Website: macys
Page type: delivery-shipping
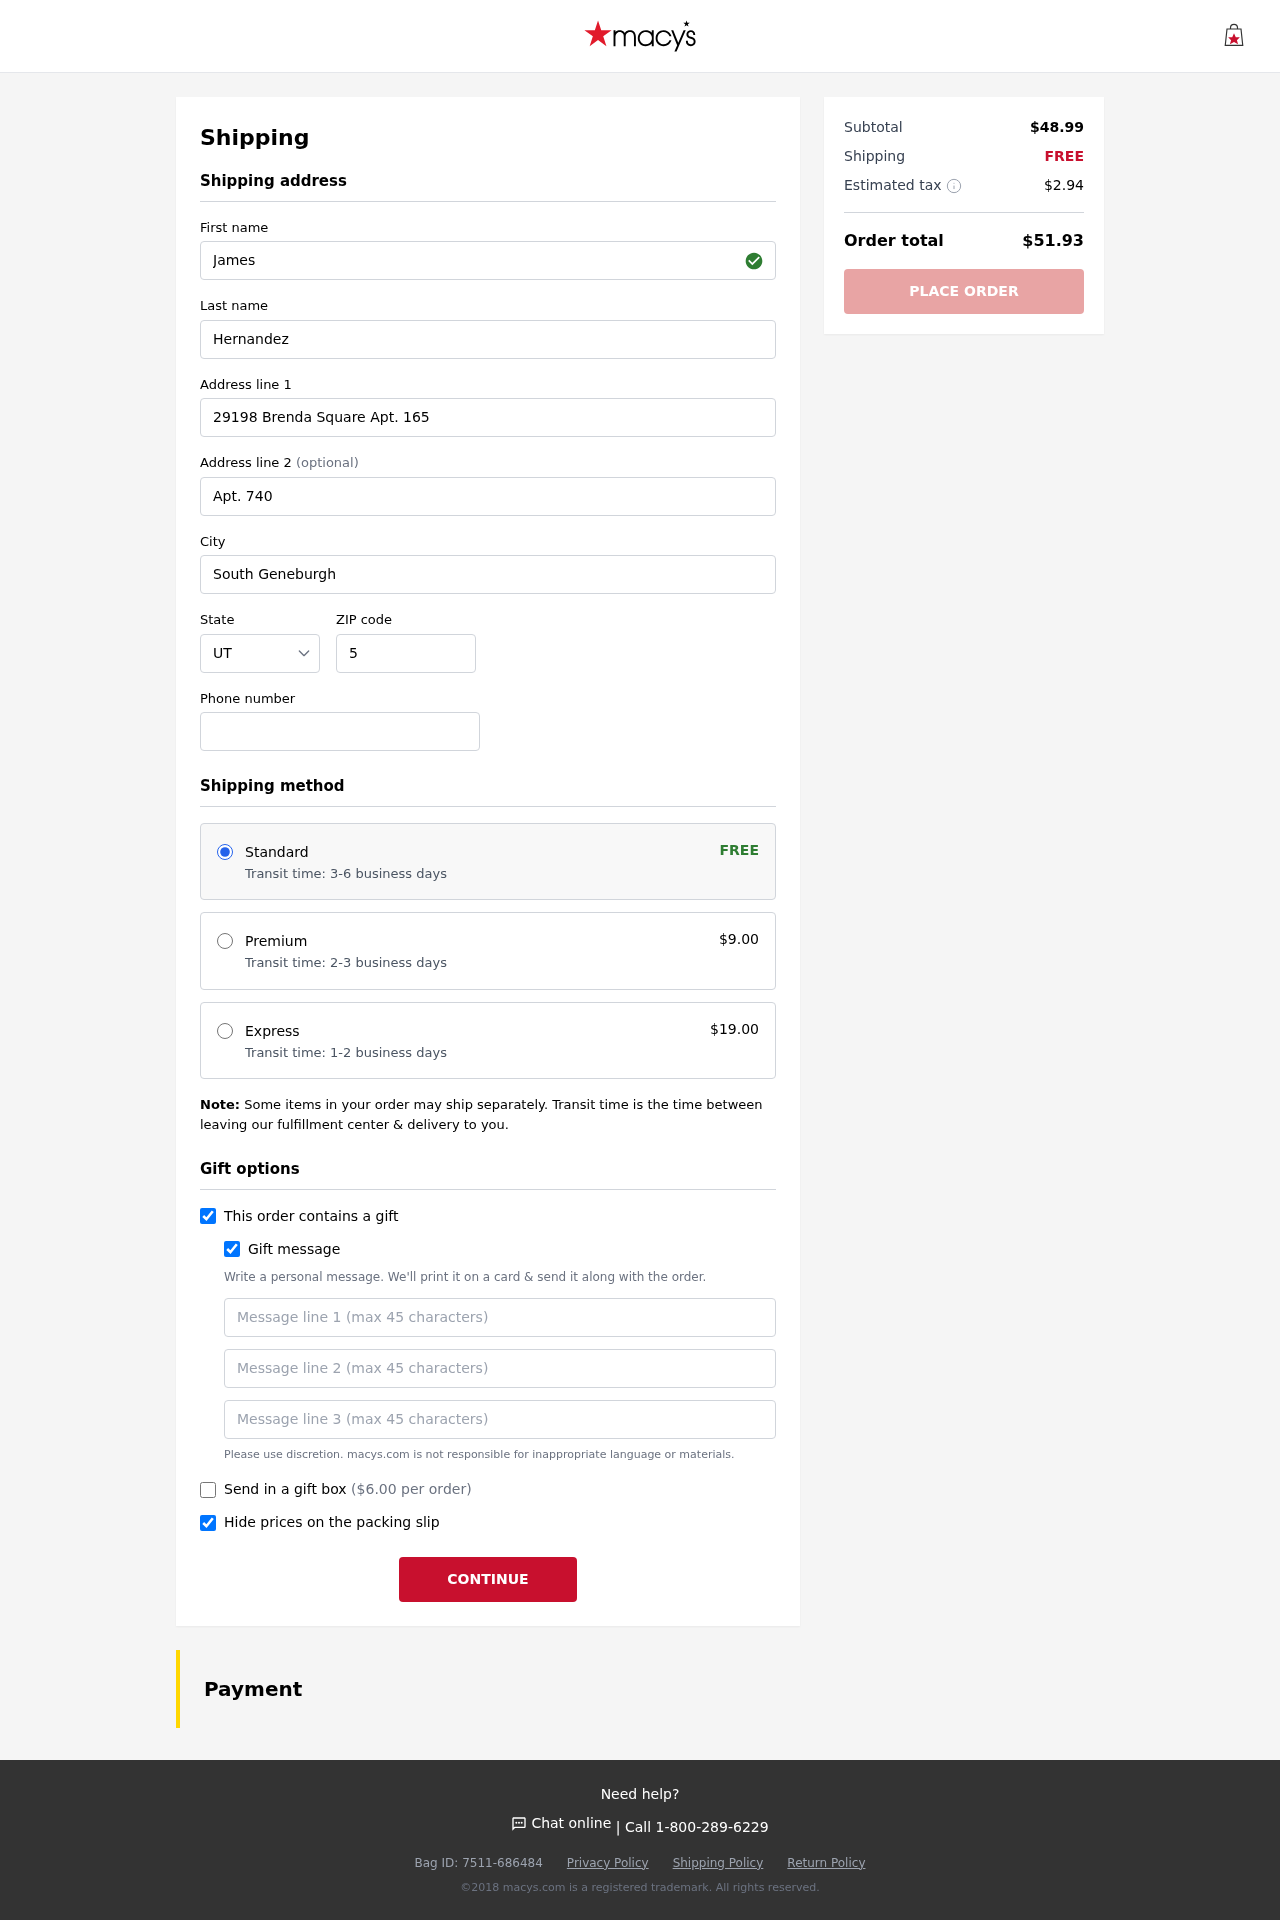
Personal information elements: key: PII_STATE_ABBR
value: UT
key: PII_FIRSTNAME
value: James
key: PII_LASTNAME
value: Hernandez
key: PII_STREET
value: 29198 Brenda Square Apt. 165
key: PII_STREET2
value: Apt. 740
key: PII_CITY
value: South Geneburgh
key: PII_POSTCODE
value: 57219
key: PII_PHONE
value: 3355467359
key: PII_GIFT_MESSAGE
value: Hey Bradley, I remembered how much you wanted a stylish pair of heels for those upcoming events, so I couldn't resist grabbing these for you! Can't wait to see you rock them. Enjoy!  James
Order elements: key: ORDER_SHIPPING_STANDARD
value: Transit time: 3-6 business days
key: ORDER_SHIPPING_COST
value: FREE
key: ORDER_SHIPPING_PREMIUM
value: Transit time: 2-3 business days
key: ORDER_SHIPPING_PREMIUM_PRICE
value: $9.00
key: ORDER_SHIPPING_EXPRESS
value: Transit time: 1-2 business days
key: ORDER_SHIPPING_EXPRESS_PRICE
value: $19.00
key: ORDER_GIFT_BOX_PRICE
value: ($6.00 per order)
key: ORDER_SUBTOTAL
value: $48.99
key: ORDER_SHIPPING_COST2
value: FREE
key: ORDER_TAX
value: $2.94
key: ORDER_TOTAL
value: $51.93